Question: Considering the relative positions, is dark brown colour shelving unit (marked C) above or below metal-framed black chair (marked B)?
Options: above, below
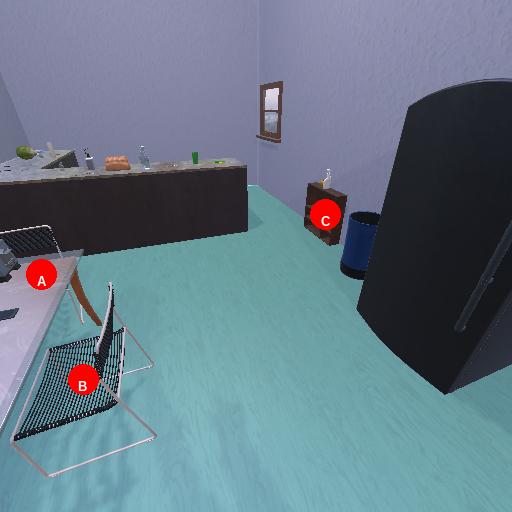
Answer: above